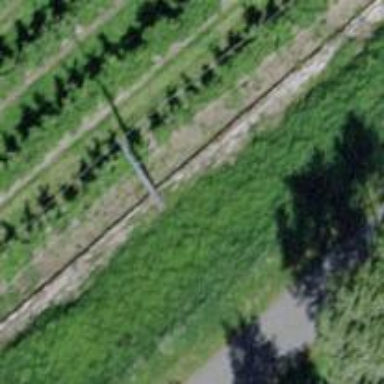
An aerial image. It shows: Concrete power pole with straight line management system.